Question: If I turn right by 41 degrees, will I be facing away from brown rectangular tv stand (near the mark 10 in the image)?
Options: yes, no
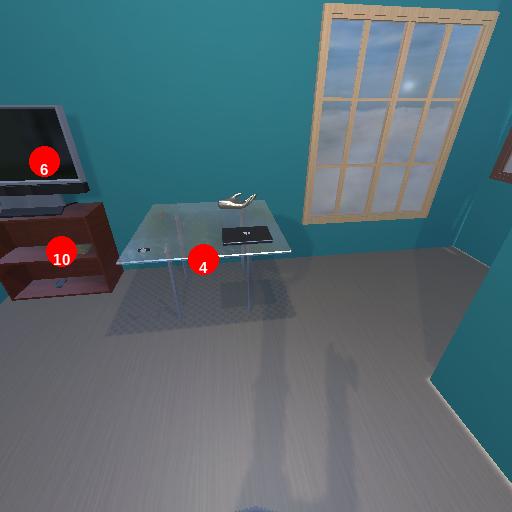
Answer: yes